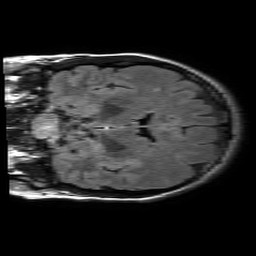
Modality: FLAIR
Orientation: coronal
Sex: female
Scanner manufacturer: philips
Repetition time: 11 s
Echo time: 0.125 s